Field crop: maize
Growth stage: 1
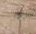
Species: salsola